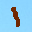
Label: 1